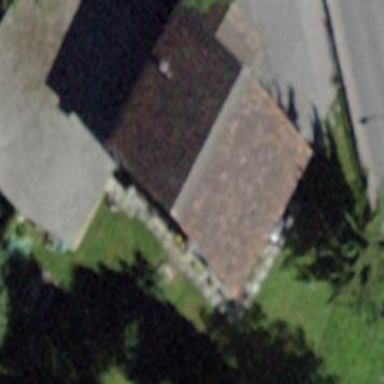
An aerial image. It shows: Building with tile roof.